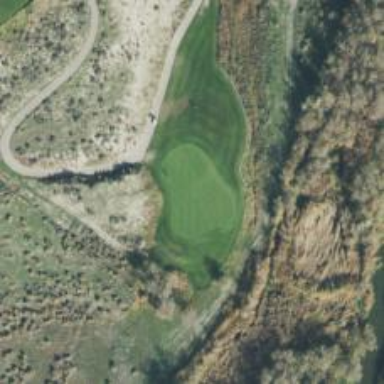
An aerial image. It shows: View of golf hole.